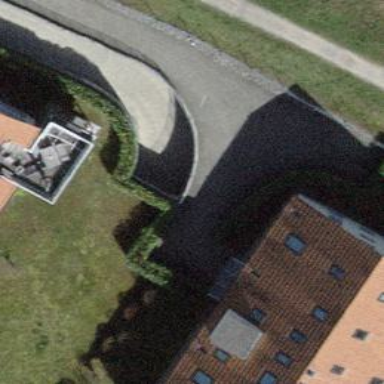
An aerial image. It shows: Parking entrance.